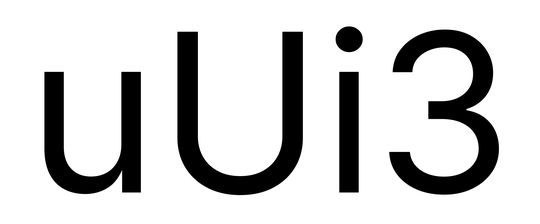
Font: Inter_Regular